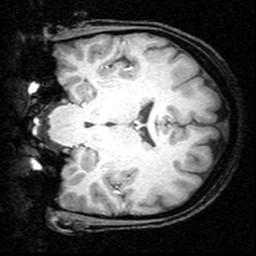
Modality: T1w
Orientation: coronal